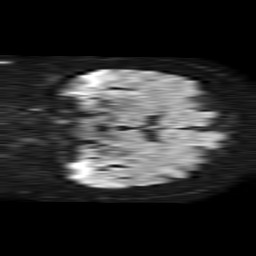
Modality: TRACE
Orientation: coronal
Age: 79
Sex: female
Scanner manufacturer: philips
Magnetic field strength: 1.5 T
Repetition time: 4.6 s
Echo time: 0.08941 s